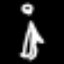
Label: angel